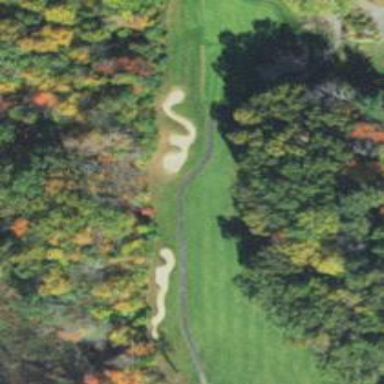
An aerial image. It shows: Golf fairway in the image.